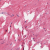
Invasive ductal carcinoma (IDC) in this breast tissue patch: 0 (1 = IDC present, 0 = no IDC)